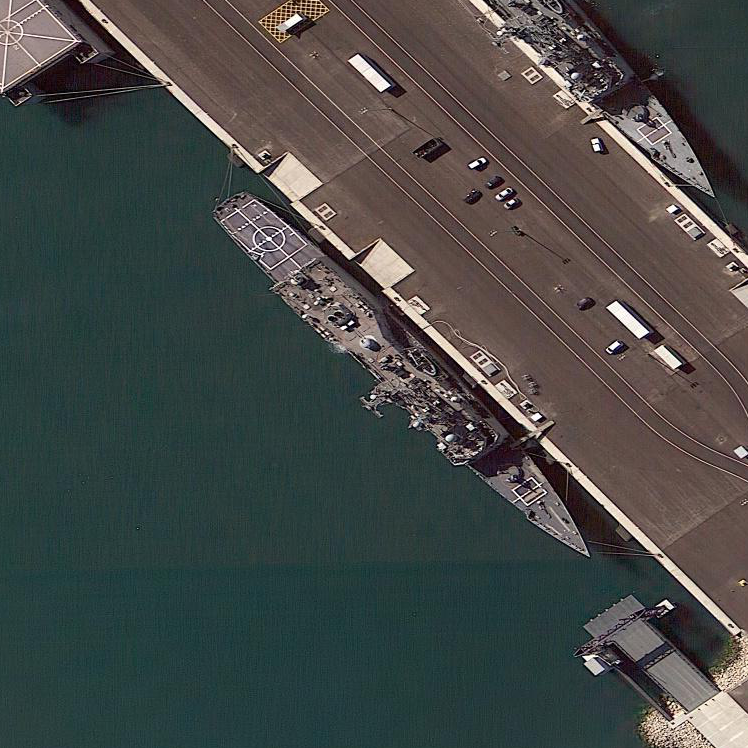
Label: cruiser